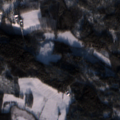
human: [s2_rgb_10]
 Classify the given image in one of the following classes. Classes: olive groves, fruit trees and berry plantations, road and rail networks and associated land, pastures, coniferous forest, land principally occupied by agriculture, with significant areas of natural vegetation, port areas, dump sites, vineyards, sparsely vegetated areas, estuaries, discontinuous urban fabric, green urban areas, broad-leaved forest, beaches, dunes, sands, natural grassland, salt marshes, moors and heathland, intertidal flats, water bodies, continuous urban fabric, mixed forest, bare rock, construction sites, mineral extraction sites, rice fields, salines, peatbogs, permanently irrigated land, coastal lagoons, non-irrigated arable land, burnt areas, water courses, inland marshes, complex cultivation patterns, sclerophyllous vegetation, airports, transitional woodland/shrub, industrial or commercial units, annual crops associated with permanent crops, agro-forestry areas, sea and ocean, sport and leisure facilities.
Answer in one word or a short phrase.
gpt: non-irrigated arable land, coniferous forest, mixed forest, transitional woodland/shrub, water bodies